Question: I'm probably not describing this well in the title, but can someone post an example of how to do a legend as in the these graphs:

Requirements:
1. Legend text is sorted by the last values of the plot y-datas.
2. There is a line from the last plot point to the legend label with the correct line style, color, etc.
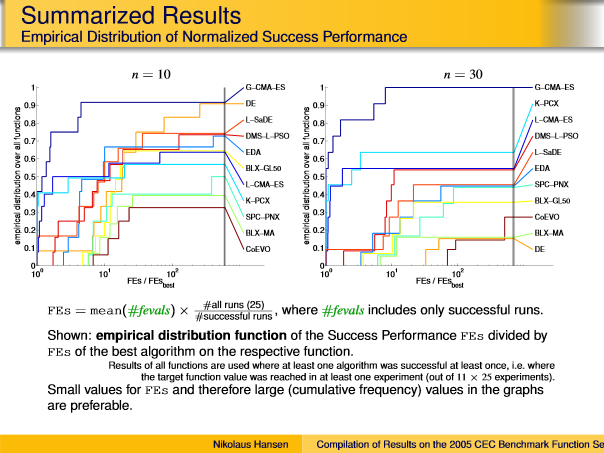
Answer: I'd go with using 'annotate' rather than try to futz with 'legend', it provides a great deal of control over placement and properties. Here's a minimum example which together with the documentation for 'annotate' should push you in the right direction, it results in this plot:

The code:
'''
import numpy as np
import matplotlib.pyplot as plt
# Make example data
x = np.linspace(0,2.0,50)
y1 = x**0.5
y2 = x**1.5
y3 = x**0.2
# Plot data
fig, ax = plt.subplots(1,1,facecolor='white')
fig.subplots_adjust(right=0.8) # Make room for annotations
p1, = ax.plot(x, y1)
p2, = ax.plot(x, y2, '--')
p3, = ax.plot(x, y3, '-.')
pp = [p1, p2, p3]
# Get sort indices from last ydata
yp = np.array([y1[-1], y2[-1], y3[-1]])
s = np.argsort(yp)
# Create annotation locations (I've used axes fraction coordinates)
# and am assuming they are evenly spaced
a_posx = np.tile([1.1], 3)
a_posy = np.linspace(0,1,3)
# Map plot linestyles to terminology expected by an annotation FancyArrowPatch
ls = [p.get_linestyle() for p in pp]
lsmap = {'-':'solid', '--':'dashed', ':':'dotted', '-.':'dashdot'}
als = map(lsmap.get, ls)
# Annotate
for i in s:
ax.annotate('Plot Y%d' % s[i], [x[-1], yp[s[i]]], [a_posx[i], a_posy[i]],
textcoords='axes fraction',
arrowprops=dict(arrowstyle='-', edgecolor=pp[s[i]].get_color(),
linestyle=als[s[i]]))
plt.show()
'''